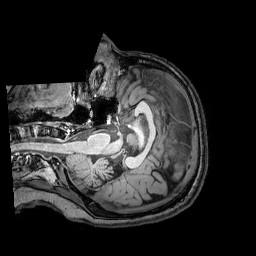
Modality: T1w
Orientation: axial
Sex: female
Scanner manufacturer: philips
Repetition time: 0.008233 s
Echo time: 0.00377 s